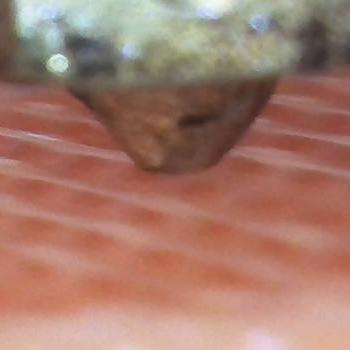
Flow rate: 37%